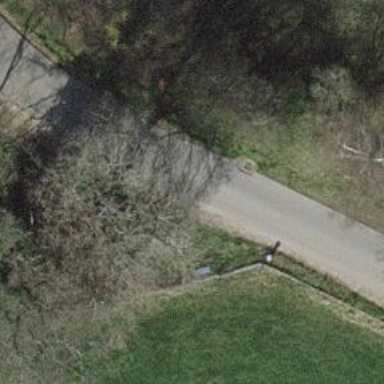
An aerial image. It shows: Brown bench.